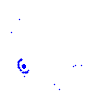
Particle: electron